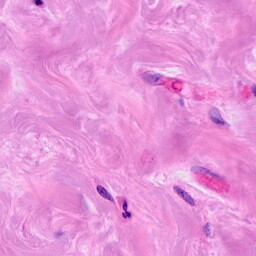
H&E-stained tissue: Breast